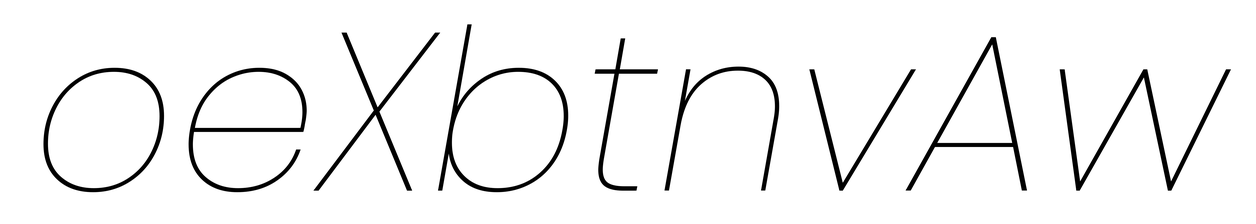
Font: Poppins-ThinItalic